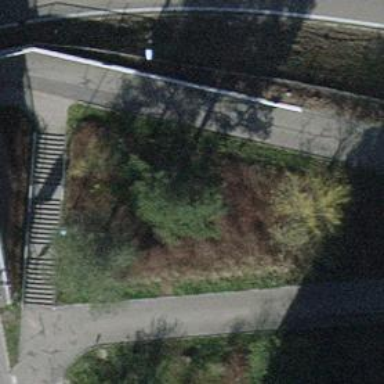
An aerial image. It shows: Set of steps on the road.